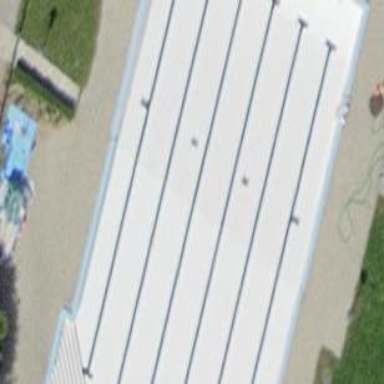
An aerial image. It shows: Swimming pool located in leisure land.